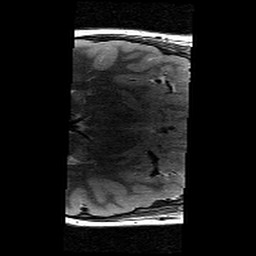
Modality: T2w
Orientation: axial
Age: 10
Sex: male
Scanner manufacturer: siemens
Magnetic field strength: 3 T
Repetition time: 9.23 s
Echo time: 0.067 s